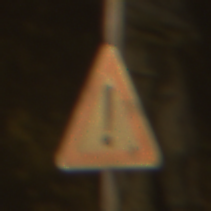
Verkehrszeichen: Gefahrenstelle
Umgebung: Outdoor, Urban
Tageszeit: Night
Wetter: Clear
Licht: Artificial
Jahreszeit: NotSpecified
Kontrast: HighContrast